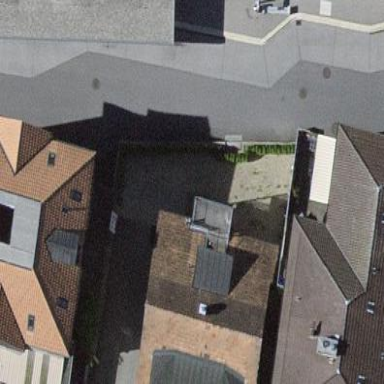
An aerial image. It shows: Residential building.